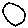
Label: moon